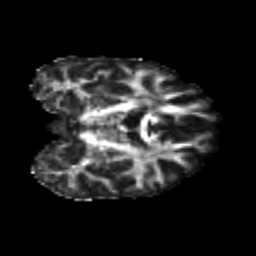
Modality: FA
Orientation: coronal
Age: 22
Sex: male
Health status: healthy
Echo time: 0.074 s